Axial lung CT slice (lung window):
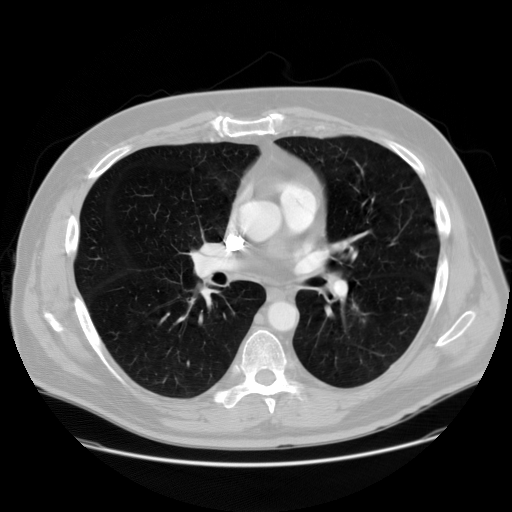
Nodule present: no